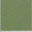
Piece: xx